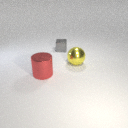
small gray metal cube to the right of large red metal cylinder